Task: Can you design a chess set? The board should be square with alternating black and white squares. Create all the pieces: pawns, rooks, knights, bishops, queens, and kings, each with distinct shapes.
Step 695:
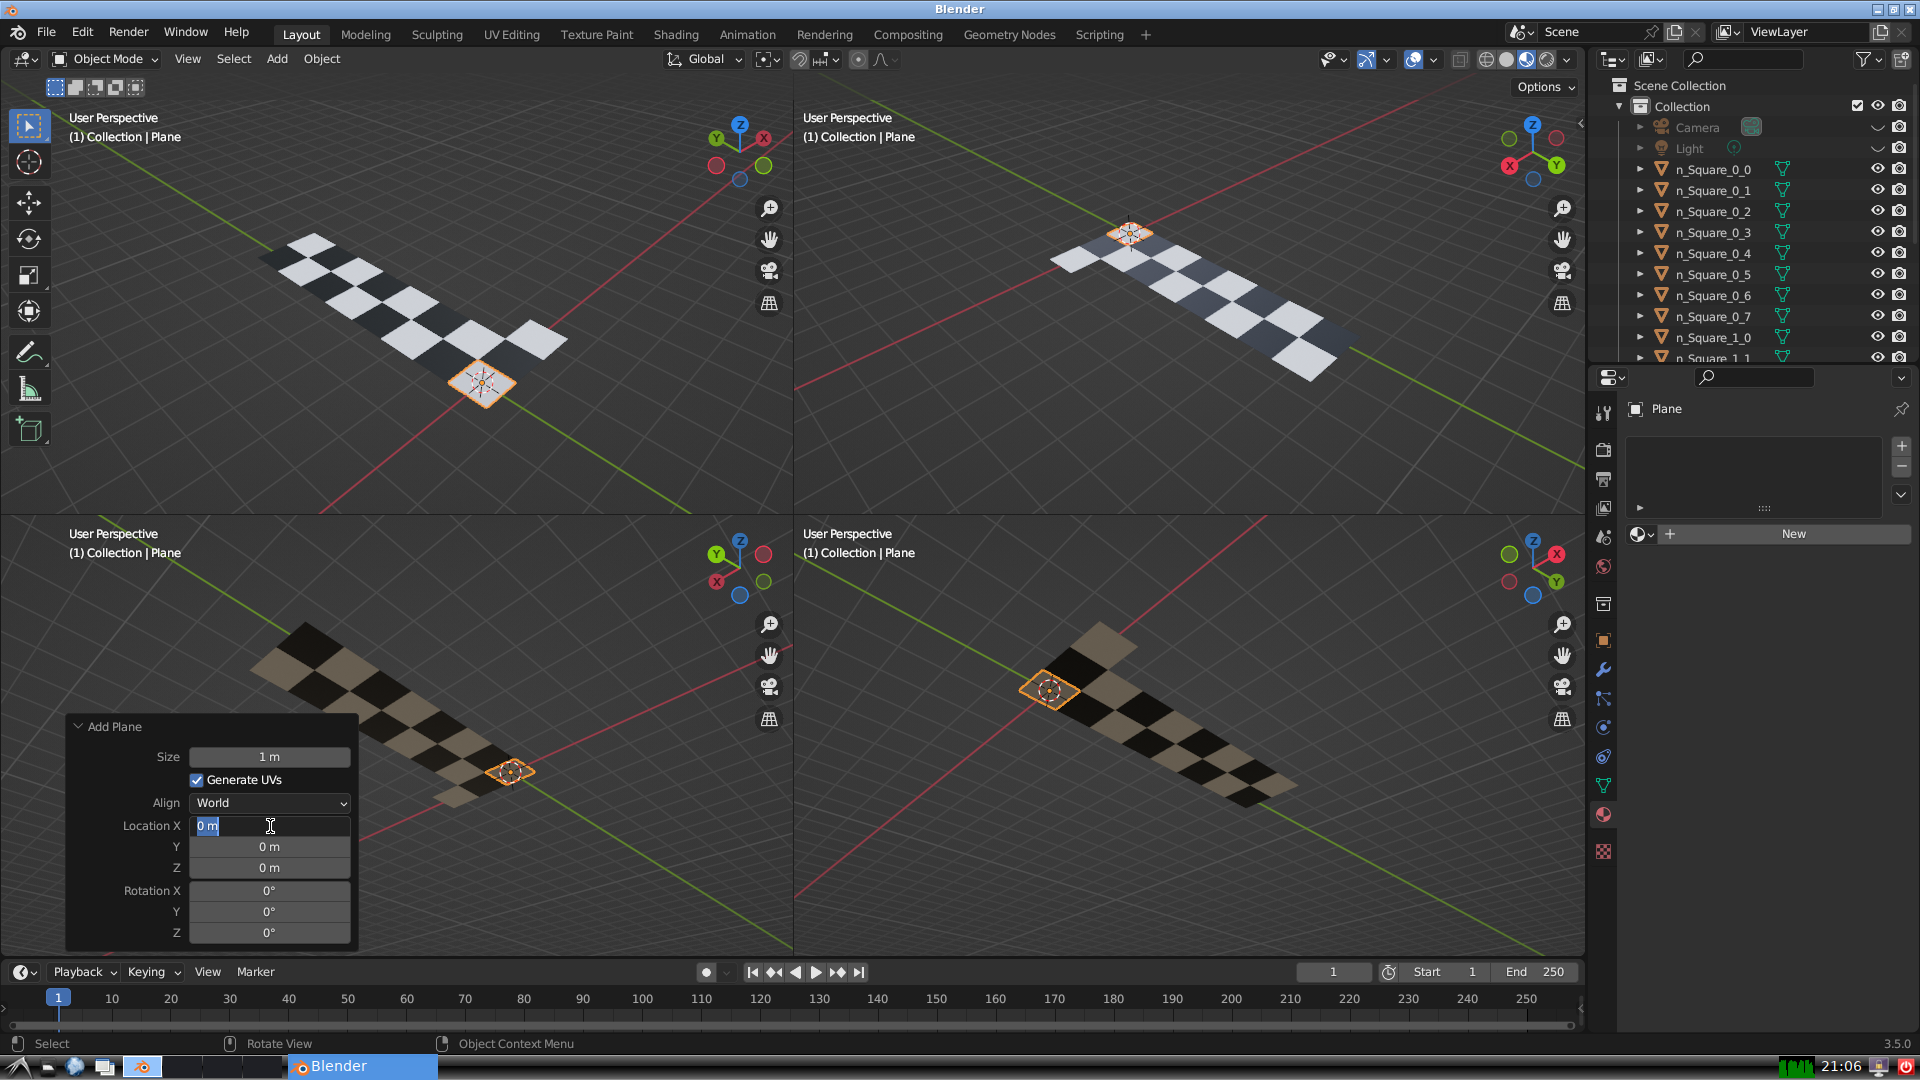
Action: input_text: 2.0